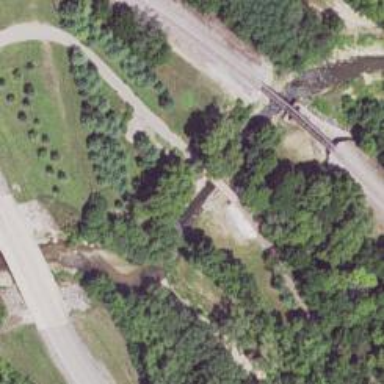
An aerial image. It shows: Driveway bridge over service road.